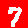
Digit: 7